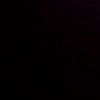
Label: space